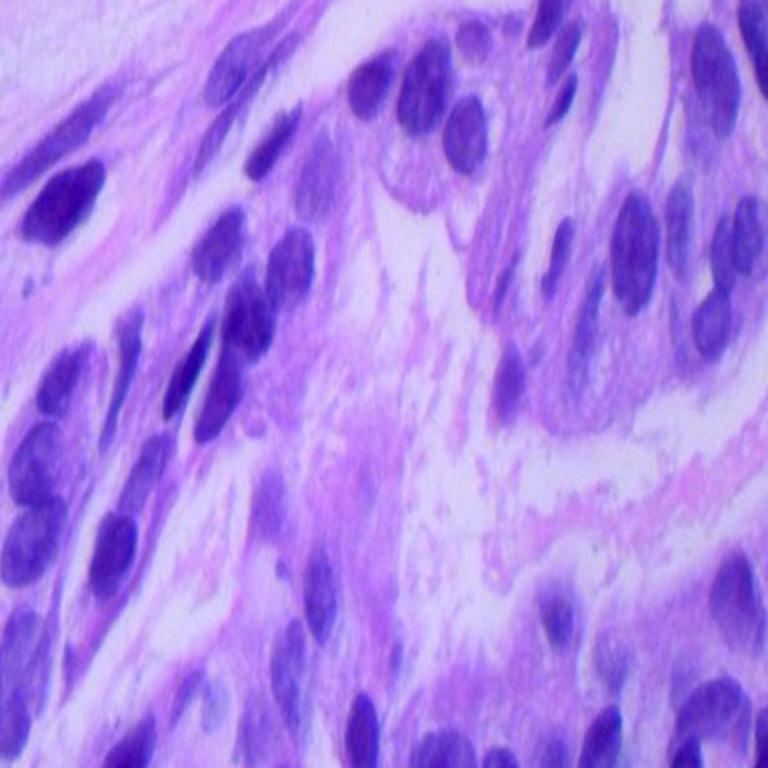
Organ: lung
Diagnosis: adenocarcinomas